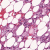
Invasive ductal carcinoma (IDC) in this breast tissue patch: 0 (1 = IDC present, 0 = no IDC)